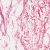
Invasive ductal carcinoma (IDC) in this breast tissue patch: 0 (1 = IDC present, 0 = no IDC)